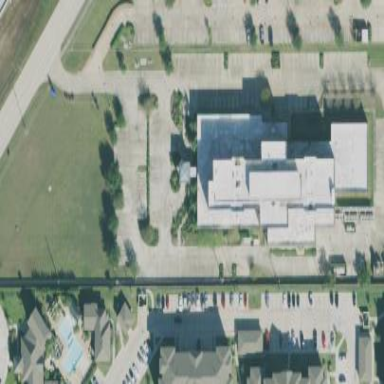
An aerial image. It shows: Healthcare facility identified as hospital.